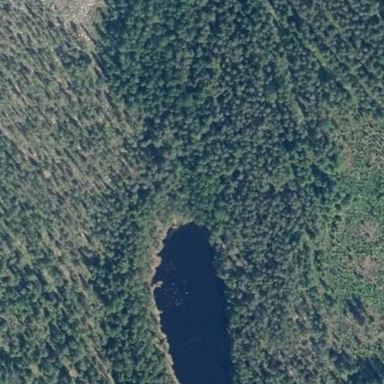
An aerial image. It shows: Pond with natural water.